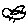
Label: bird